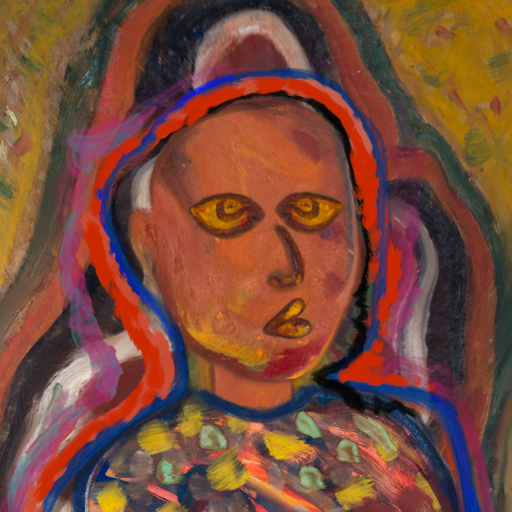
Background: AfterRaid, Head And Neck Side: Mother_And_Son_Son, Face Side: Comrade, Bust: Mother_And_Son_Mother, Hair Side: Experience, Head Accessory: Blank, Second Necklace: Blank, Necklace: Blank, Baby: Blank